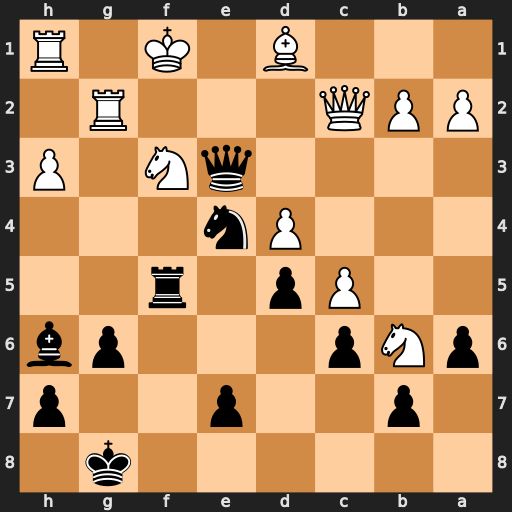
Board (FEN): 6k1/1p2p2p/pNp3pb/2Pp1r2/3Pn3/4qN1P/PPQ3R1/3B1K1R
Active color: b
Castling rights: -
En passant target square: -
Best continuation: Rxf3+ Bxf3 Qxf3+ Ke1 Bd2+ Qxd2 Nxd2